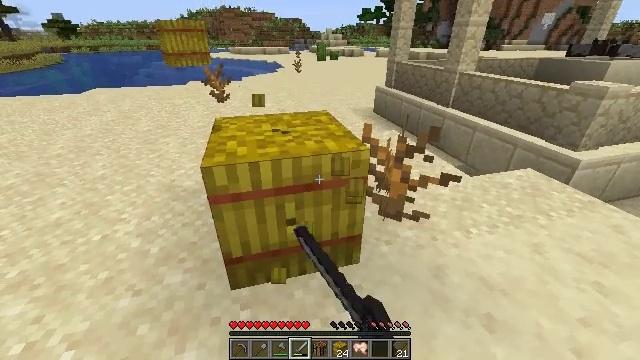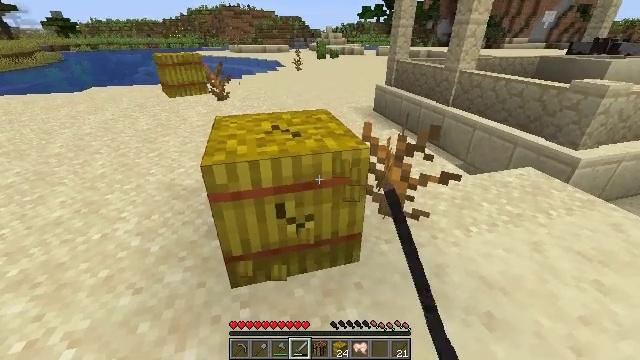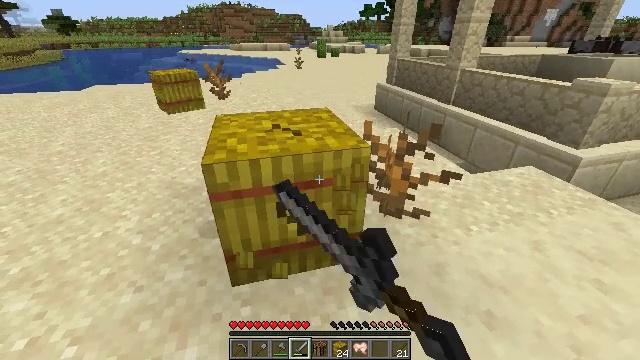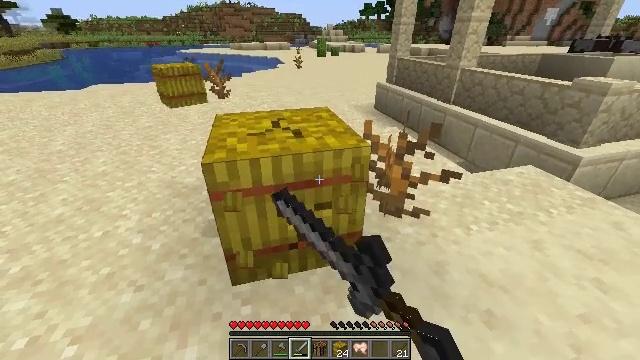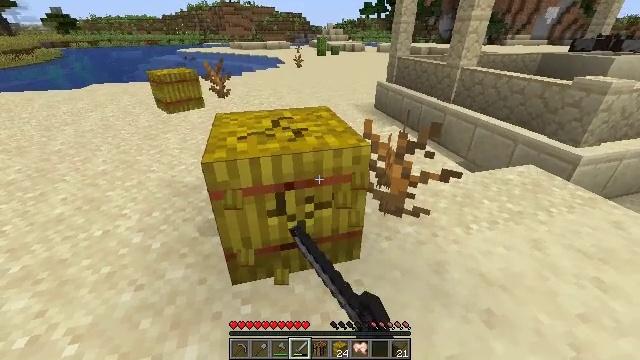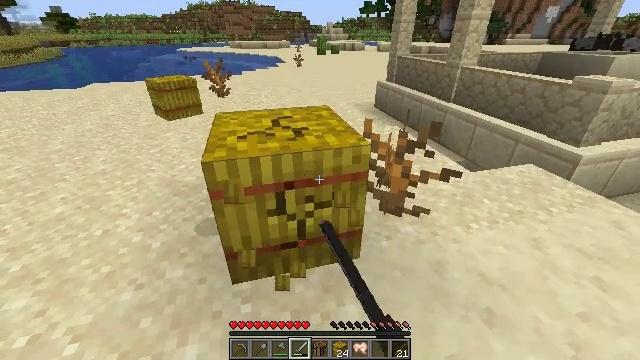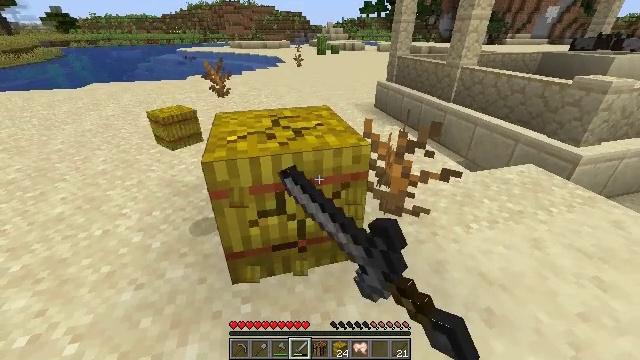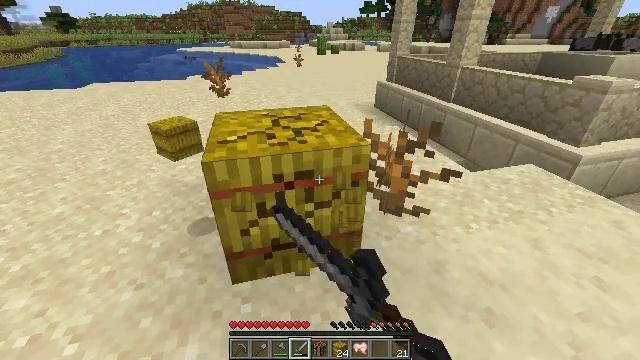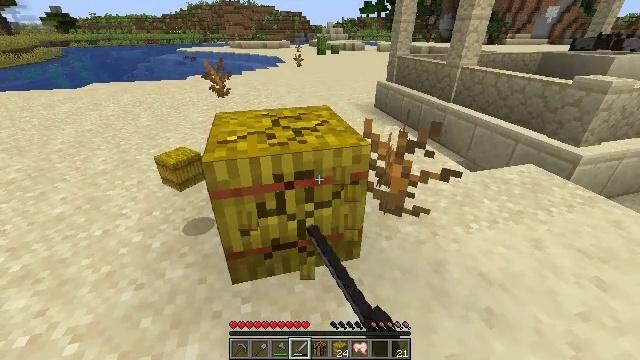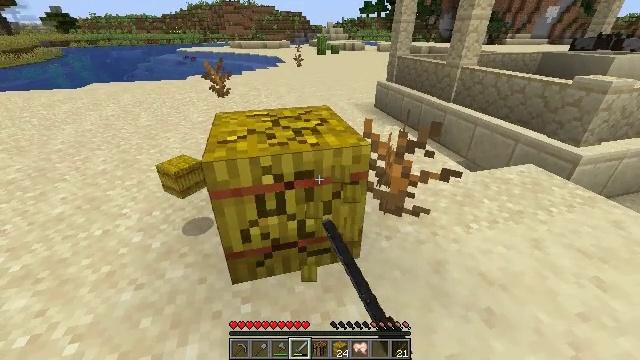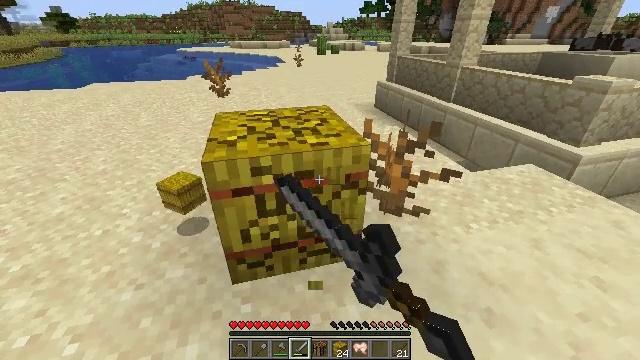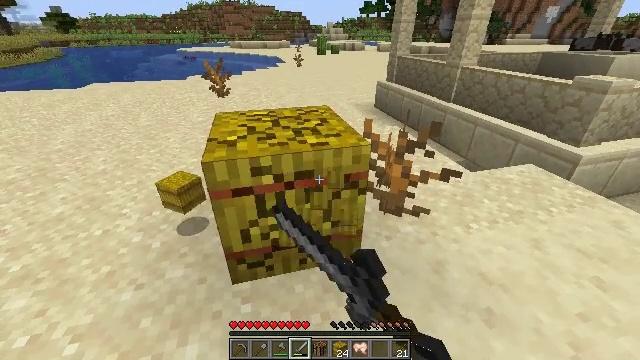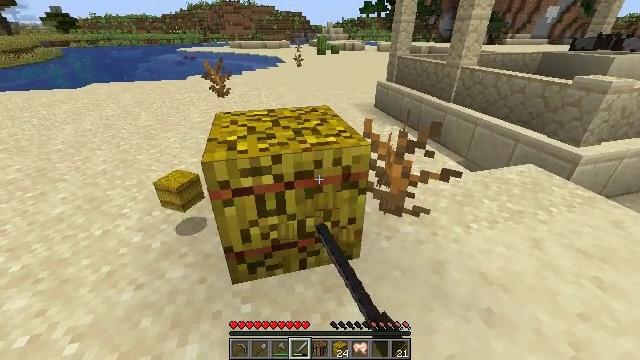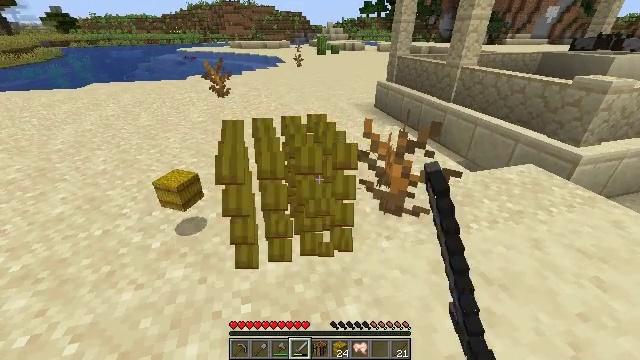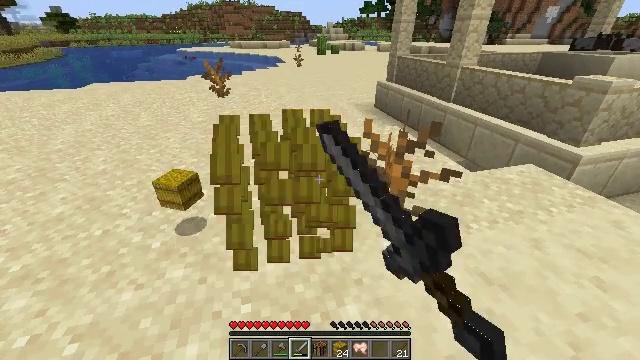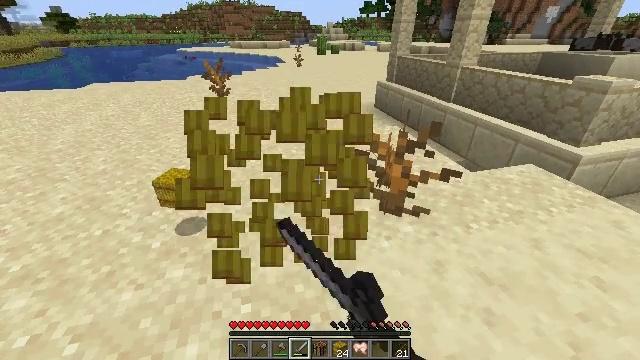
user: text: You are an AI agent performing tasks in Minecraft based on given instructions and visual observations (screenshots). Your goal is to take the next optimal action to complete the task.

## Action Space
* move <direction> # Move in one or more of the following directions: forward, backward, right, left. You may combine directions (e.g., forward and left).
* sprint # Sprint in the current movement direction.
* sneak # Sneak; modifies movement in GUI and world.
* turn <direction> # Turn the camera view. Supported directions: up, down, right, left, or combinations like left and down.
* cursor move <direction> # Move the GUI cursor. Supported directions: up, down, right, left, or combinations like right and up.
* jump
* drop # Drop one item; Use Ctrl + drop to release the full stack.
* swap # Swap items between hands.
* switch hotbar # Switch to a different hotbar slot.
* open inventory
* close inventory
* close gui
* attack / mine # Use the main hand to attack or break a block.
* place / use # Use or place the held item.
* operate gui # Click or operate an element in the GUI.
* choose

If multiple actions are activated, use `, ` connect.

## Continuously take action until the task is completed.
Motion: motion action
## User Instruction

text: Attack the hay block to get hay.
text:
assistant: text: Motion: attack / mine
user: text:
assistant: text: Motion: attack / mine
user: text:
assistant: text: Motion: attack / mine
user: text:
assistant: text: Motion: attack / mine
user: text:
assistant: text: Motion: attack / mine
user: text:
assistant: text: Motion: attack / mine
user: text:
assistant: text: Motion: attack / mine
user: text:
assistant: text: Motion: attack / mine
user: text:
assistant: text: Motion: attack / mine
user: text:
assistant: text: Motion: attack / mine
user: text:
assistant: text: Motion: attack / mine
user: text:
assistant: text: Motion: attack / mine
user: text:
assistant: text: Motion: attack / mine
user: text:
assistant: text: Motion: attack / mine
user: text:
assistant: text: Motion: attack / mine
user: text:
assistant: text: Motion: attack / mine
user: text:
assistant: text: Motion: attack / mine
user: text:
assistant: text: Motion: attack / mine